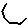
Label: hexagon